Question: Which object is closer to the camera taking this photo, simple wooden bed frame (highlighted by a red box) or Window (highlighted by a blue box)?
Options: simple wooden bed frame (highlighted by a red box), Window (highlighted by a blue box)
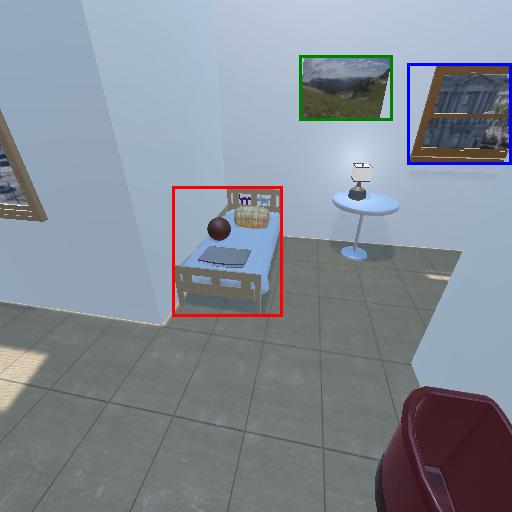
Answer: simple wooden bed frame (highlighted by a red box)